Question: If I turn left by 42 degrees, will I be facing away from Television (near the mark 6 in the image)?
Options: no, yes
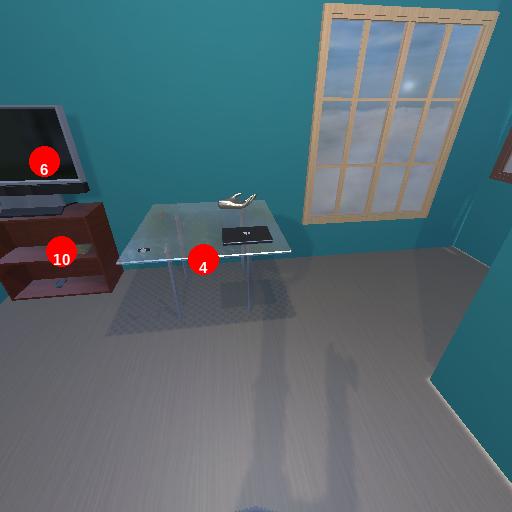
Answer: no